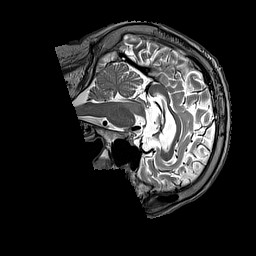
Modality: T2w
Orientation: sagittal
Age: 74
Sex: male
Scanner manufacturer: siemens
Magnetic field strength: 3 T
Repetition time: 3.2 s
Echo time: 0.212 s